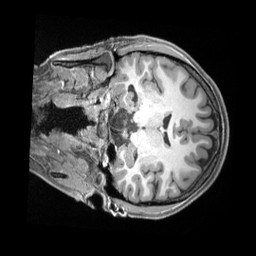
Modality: T1w
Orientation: coronal
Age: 21
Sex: female
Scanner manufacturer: siemens
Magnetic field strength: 3 T
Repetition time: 2.4 s
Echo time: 0.00226 s